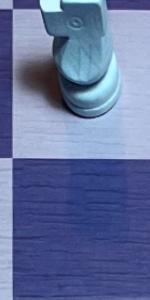
Label: Empty